Question: I am trying to implement Bag of Words in opencv and has come with the implementation below. I am using <URL>.
Everything went allright, except when I call 'classifier.predict(descriptor)' , I do not get the label vale as intended. '0'. The number of images in the chair dataset is '10' and in the soccer ball dataset is '10'. I labelled chair as '0' and soccer ball as '1' . The links represent the samples of each categories, the top 10 is of chairs, the bottom 10 is of soccer balls
'''
function hello
clear all; close all; clc;
detector = cv.FeatureDetector('SURF');
extractor = cv.DescriptorExtractor('SURF');
links = {
'http://i.imgur.com/48nMezh.jpg'
'http://i.imgur.com/RrZ1i52.jpg'
'http://i.imgur.com/ZI0N3vr.jpg'
'http://i.imgur.com/b6lY0bJ.jpg'
'http://i.imgur.com/Vs4TYPm.jpg'
'http://i.imgur.com/GtcwRWY.jpg'
'http://i.imgur.com/BGW1rqS.jpg'
'http://i.imgur.com/jI9UFn8.jpg'
'http://i.imgur.com/W1afQ2O.jpg'
'http://i.imgur.com/PyX3adM.jpg'
'http://i.imgur.com/U2g4kW5.jpg'
'http://i.imgur.com/M8ZMBJ4.jpg'
'http://i.imgur.com/CinqIWI.jpg'
'http://i.imgur.com/QtgsblB.jpg'
'http://i.imgur.com/SZX13Im.jpg'
'http://i.imgur.com/7zVErXU.jpg'
'http://i.imgur.com/uUMGw9i.jpg'
'http://i.imgur.com/qYSkqEg.jpg'
'http://i.imgur.com/sAj3pib.jpg'
'http://i.imgur.com/DMPsKfo.jpg'
};
N = numel(links);
trainer = cv.BOWKMeansTrainer(100);
train = struct('val',repmat({' '},N,1),'img',cell(N,1), 'pts',cell(N,1), 'feat',cell(N,1));
for i=1:N
train(i).val = links{i};
train(i).img = imread(links{i});
if ndims(train(i).img > 2)
train(i).img = rgb2gray(train(i).img);
end;
train(i).pts = detector.detect(train(i).img);
train(i).feat = extractor.compute(train(i).img,train(i).pts);
end;
for i=1:N
trainer.add(train(i).feat);
end;
dictionary = trainer.cluster();
extractor = cv.BOWImgDescriptorExtractor('SURF','BruteForce');
extractor.setVocabulary(dictionary);
for i=1:N
desc(i,:) = extractor.compute(train(i).img,train(i).pts);
end;
a = zeros(1,10)';
b = ones(1,10)';
labels = [a;b];
classifier = cv.SVM;
classifier.train(desc,labels);
test_im =rgb2gray(imread('D:all1.jpg'));
test_pts = detector.detect(test_im);
test_feat = extractor.compute(test_im,test_pts);
val = classifier.predict(test_feat);
disp('Value is: ')
disp(val)
end
'''
These are my test samples:
'''
Soccer Ball
'''
<URL>
<URL>
'''
Chair
'''

Searching through this site I think that my algorithm is , even though I am not quite confident about it. If anybody can help me in finding the bug, it will be appreciable.
### Following Amro's code , this was my result:
'''
Distribution of classes:
Value Count Percent
1 62 49.21%
2 64 50.79%
Number of training instances = 61
Number of testing instances = 65
Number of keypoints detected = 38845
Codebook size = 100
SVM model parameters:
svm_type: 'C_SVC'
kernel_type: 'RBF'
degree: 0
gamma: 0.5063
coef0: 0
C: 62.5000
nu: 0
p: 0
class_weights: 0
term_crit: [1x1 struct]
Confusion matrix:
ans =
29 1
1 34
Accuracy = 96.92 %
'''
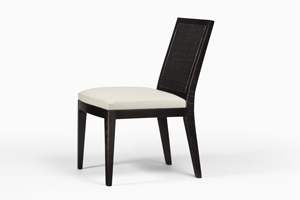
Answer: Your logic looks fine to me.
Now I guess you'll have to tweak the various parameters if you want to improve the classification accuracy. This includes the <URL>.
Ideally, whenever you want to perform parameter selection, you ought to use <URL>, but for the most part you'll have to do this manually...
Finally you should follow general machine learning guidelines; see the whole <URL>.
With that said, I wrote my own version of the code. You might wanna compare it with your code:
'''
% dataset of images
% I previously saved them as: chair1.jpg, ..., ball1.jpg, ball2.jpg, ...
d = [
dir(fullfile('images','chair*.jpg')) ;
dir(fullfile('images','ball*.jpg'))
];
% local-features algorithm used
detector = cv.FeatureDetector('SURF');
extractor = cv.DescriptorExtractor('SURF');
% extract local features from images
t = struct();
for i=1:numel(d)
% load image as grayscale
img = imread(fullfile('images', d(i).name));
if ~ismatrix(img), img = rgb2gray(img); end
% extract local features
pts = detector.detect(img);
feat = extractor.compute(img, pts);
% store along with class label
t(i).img = img;
t(i).class = find(strncmp(d(i).name,{'chair','ball'},4));
t(i).pts = pts;
t(i).feat = feat;
end
% split into training/testing sets
% (a better way would be to use cvpartition from Statistics toolbox)
disp('Distribution of classes:')
tabulate([t.class])
tTrain = t([1:7 11:17]);
tTest = t([8:10 18:20]);
fprintf('Number of training instances = %d
', numel(tTrain));
fprintf('Number of testing instances = %d
', numel(tTest));
% build visual vocabulary (by clustering training descriptors)
K = 100;
bowTrainer = cv.BOWKMeansTrainer(K, 'Attempts',5, 'Initialization','PP');
clust = bowTrainer.cluster(vertcat(tTrain.feat));
fprintf('Number of keypoints detected = %d
', numel([tTrain.pts]));
fprintf('Codebook size = %d
', K);
% compute histograms of visual words for each training image
bowExtractor = cv.BOWImgDescriptorExtractor('SURF', 'BruteForce');
bowExtractor.setVocabulary(clust);
M = zeros(numel(tTrain), K);
for i=1:numel(tTrain)
M(i,:) = bowExtractor.compute(tTrain(i).img, tTrain(i).pts);
end
labels = vertcat(tTrain.class);
% train an SVM model (perform paramter selection using cross-validation)
svm = cv.SVM();
svm.train_auto(M, labels, 'SvmType','C_SVC', 'KernelType','RBF');
disp('SVM model parameters:'); disp(svm.Params)
% evaluate classifier using testing images
actual = vertcat(tTest.class);
pred = zeros(size(actual));
for i=1:numel(tTest)
descs = bowExtractor.compute(tTest(i).img, tTest(i).pts);
pred(i) = svm.predict(descs);
end
% report performance
disp('Confusion matrix:')
confusionmat(actual, pred)
fprintf('Accuracy = %.2f %%
', 100*nnz(pred==actual)./numel(pred));
'''
Here are the output:
'''
Distribution of classes:
Value Count Percent
1 10 50.00%
2 10 50.00%
Number of training instances = 14
Number of testing instances = 6
Number of keypoints detected = 6300
Codebook size = 100
SVM model parameters:
svm_type: 'C_SVC'
kernel_type: 'RBF'
degree: 0
gamma: 0.5063
coef0: 0
C: <PHONE>
nu: 0
p: 0
class_weights: []
term_crit: [1x1 struct]
Confusion matrix:
ans =
3 0
1 2
Accuracy = 83.33 %
'''
So the classifier correctly labels 5 out of 6 images from the test set, which is not bad for a start :) Obviously you'll get different results each time you run the code due to the inherent randomness of the clustering step.